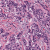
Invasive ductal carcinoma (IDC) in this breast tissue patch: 1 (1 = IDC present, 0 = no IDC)